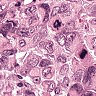
Metastatic tissue present: yes